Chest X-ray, PA view. Patient: 58 years old, sex F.
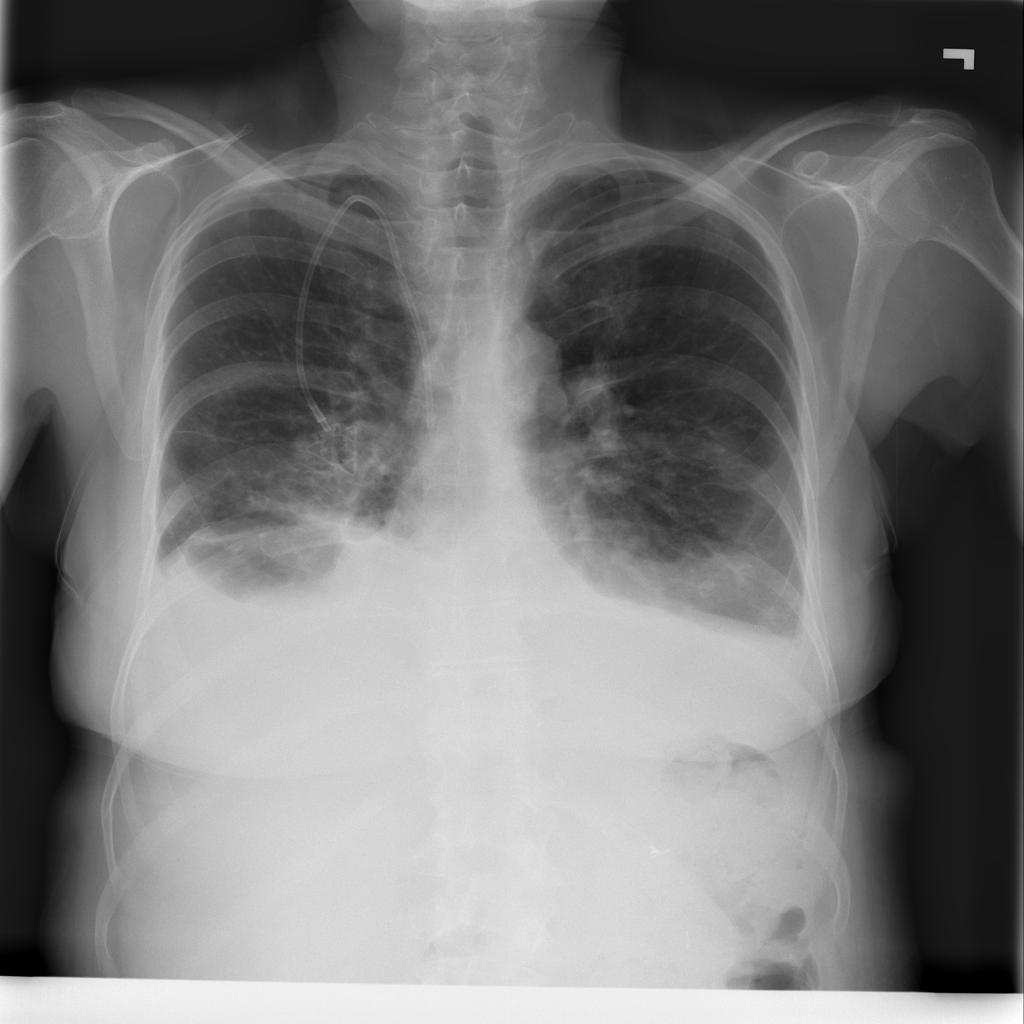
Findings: Effusion, Infiltration